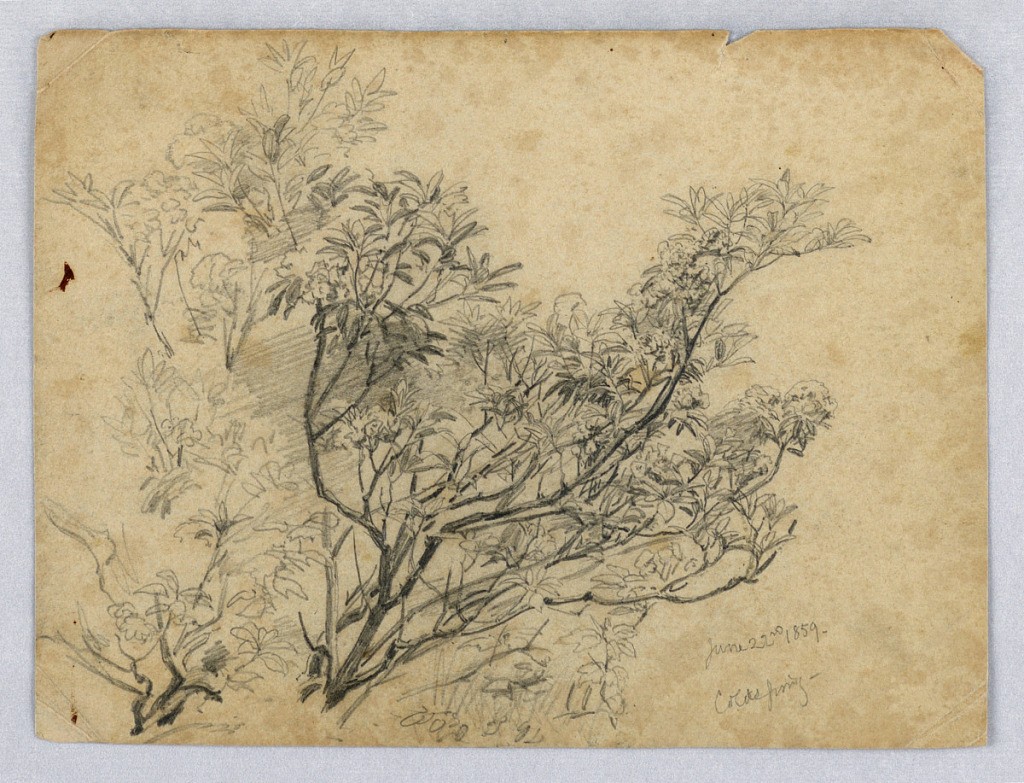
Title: Study of foliage
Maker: William Trost Richards, American, 1833–1905
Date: June 22, 1859
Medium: Graphite on paper
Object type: Drawing
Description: Sketch of a tree with foliage.